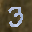
Label: 3